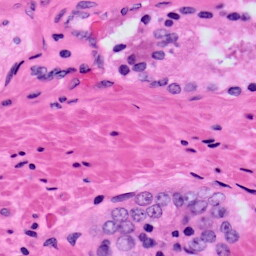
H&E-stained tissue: Prostate